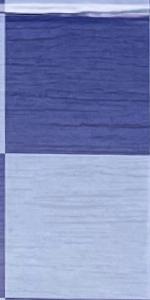
Label: Empty